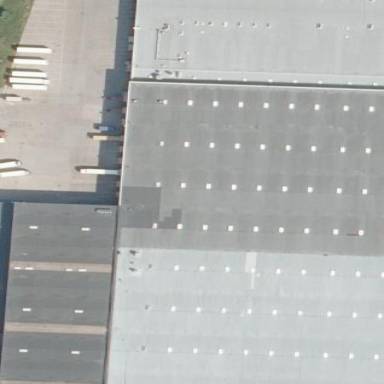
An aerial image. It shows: Warehouse.